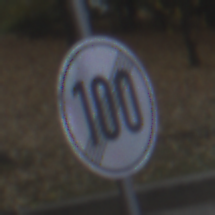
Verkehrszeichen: EndeGeschwindigkeit100
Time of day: MorningAfternoon
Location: Outdoor (Urban)
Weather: Overcast
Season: NotSpecified
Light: Natural